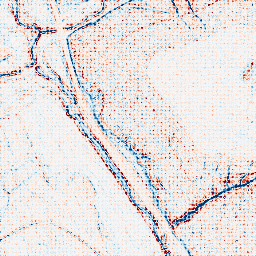
Category: edge_preserving
Decomposition family: bilateral
Decomposition parameters: d: 5
sigma_color: 50
sigma_space: 150
Upsampling method: sinc_blackman
Upsampling parameters: scale: 8
kernel_size: 8
Upsampling scale: 8